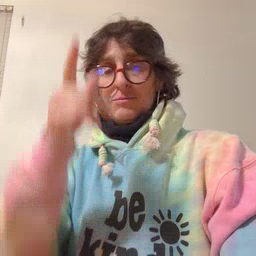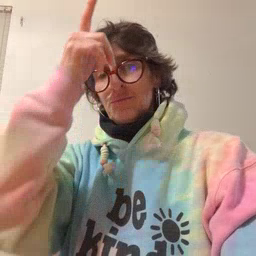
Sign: brother